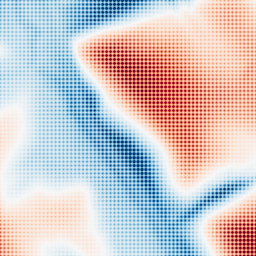
Category: multiscale
Decomposition family: dog
Decomposition parameters: sigma_low: 3
sigma_high: 50
Upsampling method: sinc_blackman
Upsampling parameters: scale: 8
kernel_size: 8
Upsampling scale: 8